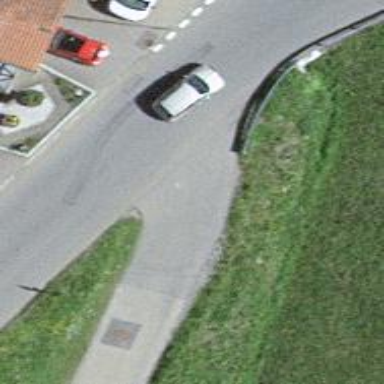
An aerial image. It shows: Paved parking aisle serving as service road.